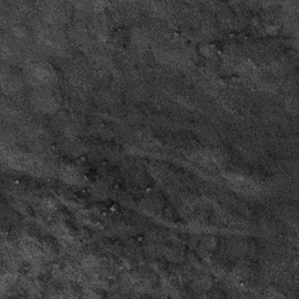
Label: frost